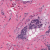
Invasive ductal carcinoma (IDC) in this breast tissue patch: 0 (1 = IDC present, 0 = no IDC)